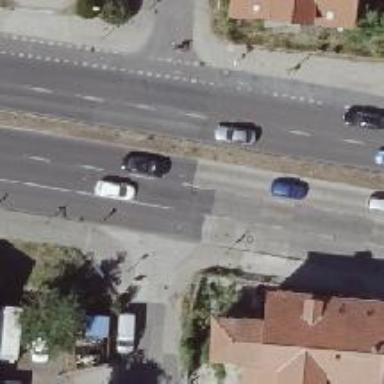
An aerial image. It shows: Residential road with separate sidewalks on both sides.